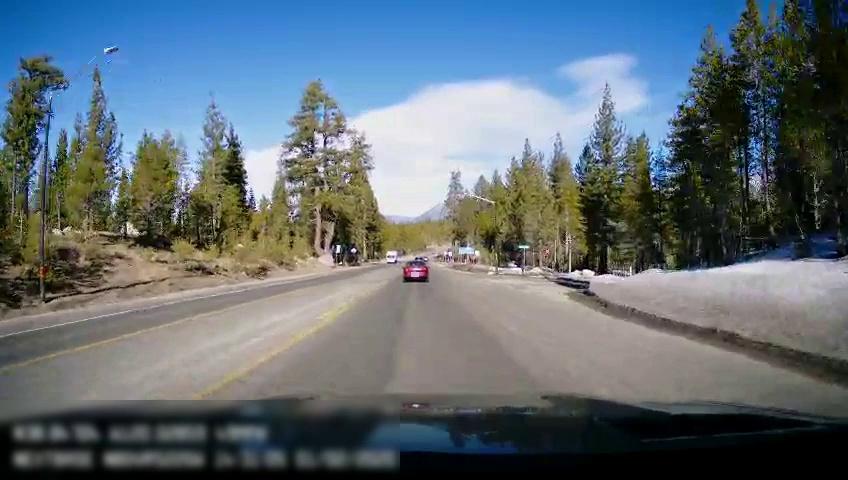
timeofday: Day
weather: Sunny
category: Drivable Space
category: Vehicles | Car
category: Vehicles | SUV
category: Vehicles | Other LV
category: Lanes | Opposite Lane
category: Lanes | Current Lane
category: Lanes | Opposite Lane
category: Traffic | Signs
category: Traffic | Signs